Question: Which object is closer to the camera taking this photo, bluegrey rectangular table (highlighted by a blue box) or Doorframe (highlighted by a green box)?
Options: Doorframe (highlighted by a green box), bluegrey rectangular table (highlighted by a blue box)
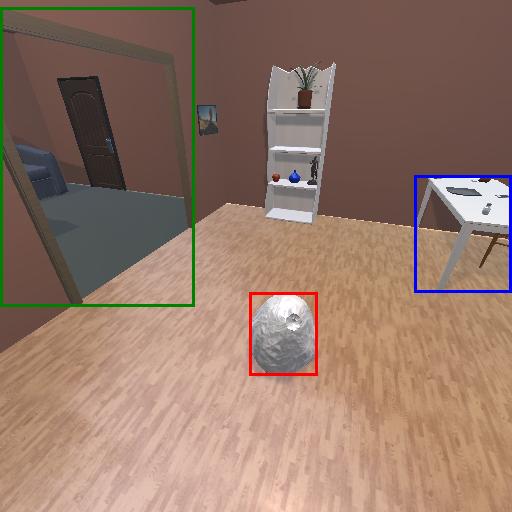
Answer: Doorframe (highlighted by a green box)